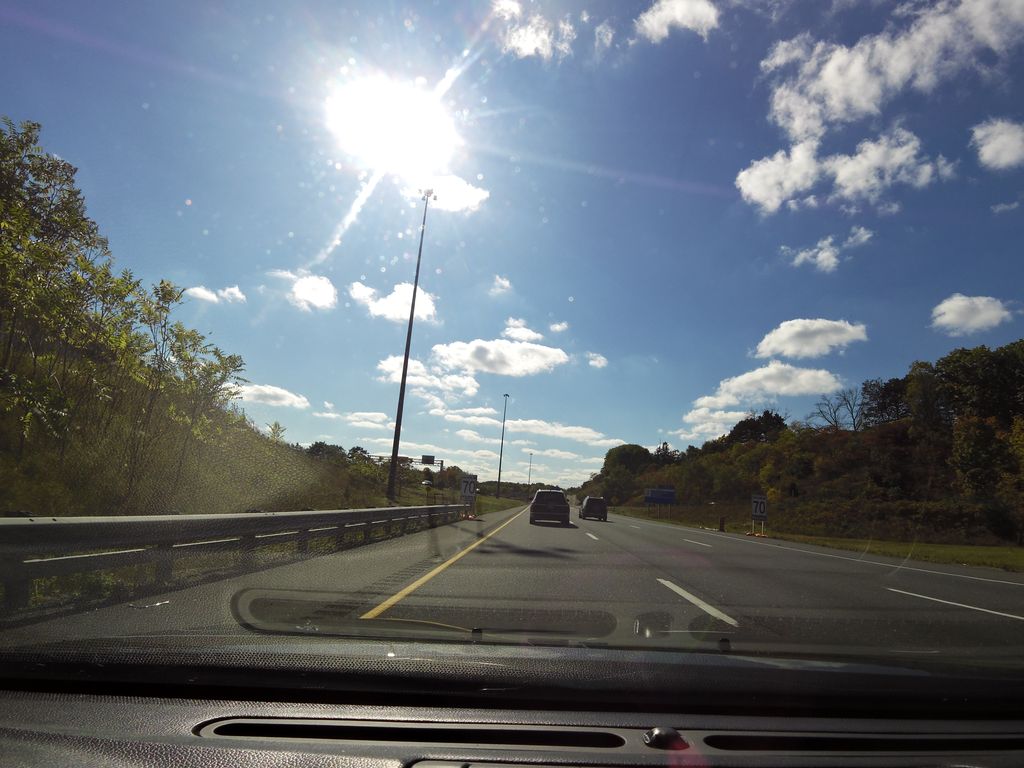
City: hamilton